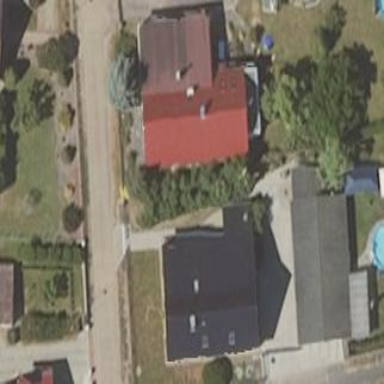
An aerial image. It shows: Simple house.